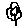
Label: flower